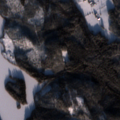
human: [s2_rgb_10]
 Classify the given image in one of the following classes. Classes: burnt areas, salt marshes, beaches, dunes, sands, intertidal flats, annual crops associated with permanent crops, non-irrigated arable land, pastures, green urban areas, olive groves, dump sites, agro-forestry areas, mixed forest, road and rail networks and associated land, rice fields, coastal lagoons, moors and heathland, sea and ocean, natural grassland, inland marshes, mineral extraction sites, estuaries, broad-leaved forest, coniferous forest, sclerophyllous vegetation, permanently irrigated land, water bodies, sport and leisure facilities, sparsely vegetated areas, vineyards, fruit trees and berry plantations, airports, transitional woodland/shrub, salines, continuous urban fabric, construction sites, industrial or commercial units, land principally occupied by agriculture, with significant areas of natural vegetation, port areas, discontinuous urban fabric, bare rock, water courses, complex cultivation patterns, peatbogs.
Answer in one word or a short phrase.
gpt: land principally occupied by agriculture, with significant areas of natural vegetation, coniferous forest, mixed forest, water bodies